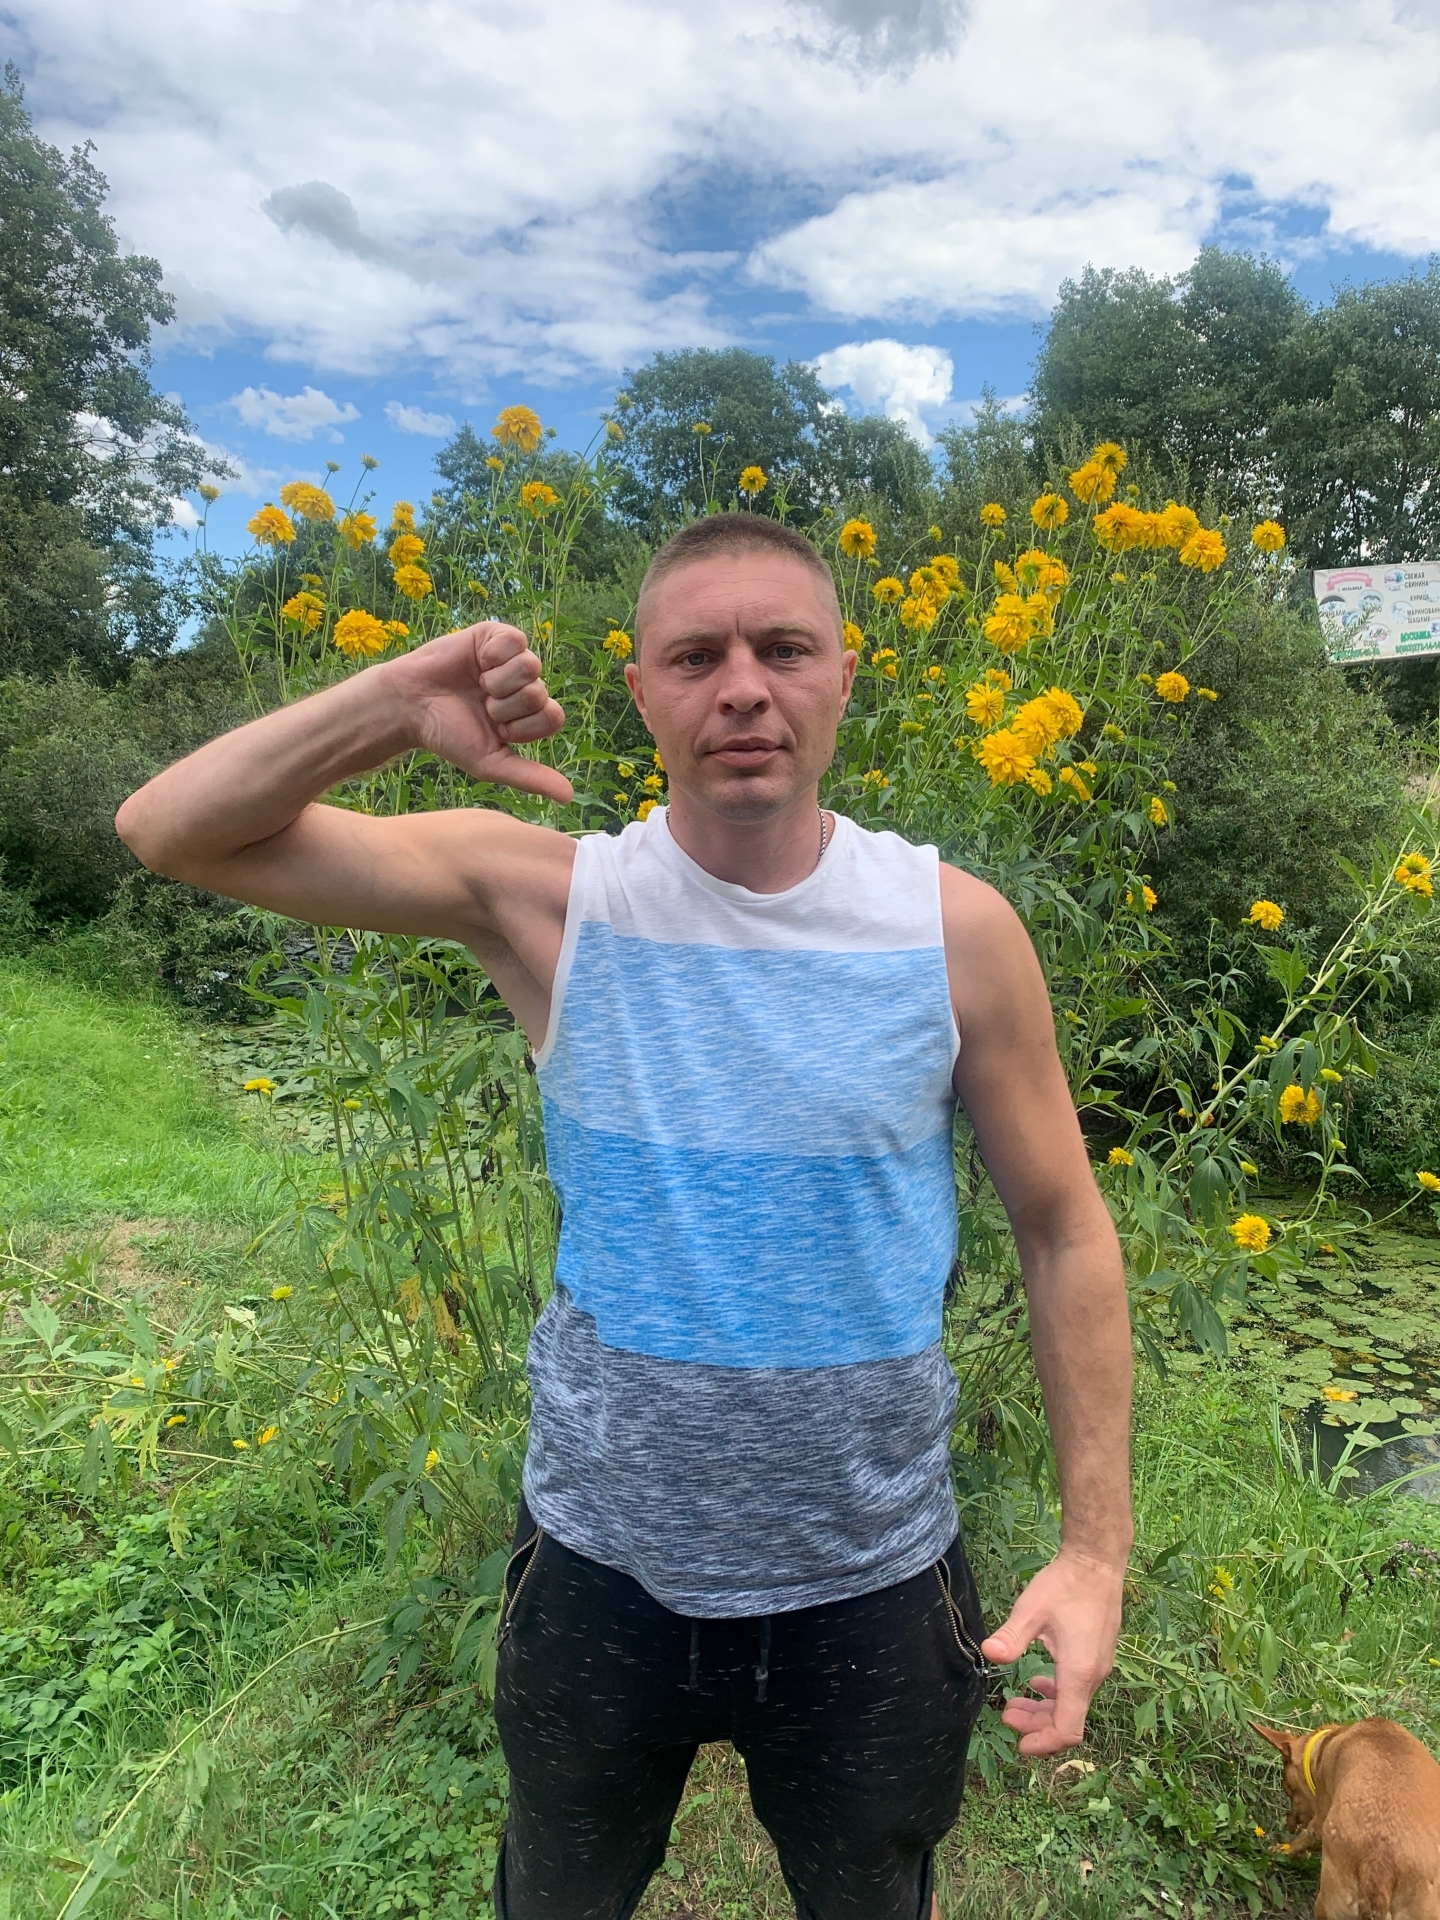
Label: clear